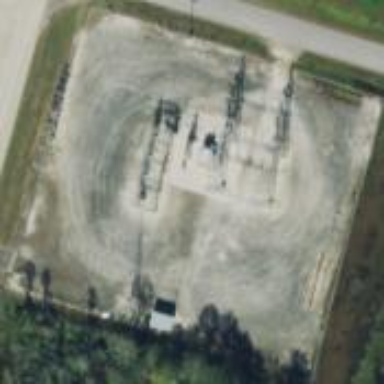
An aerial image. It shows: Distribution substation surrounded by fence.